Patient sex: M
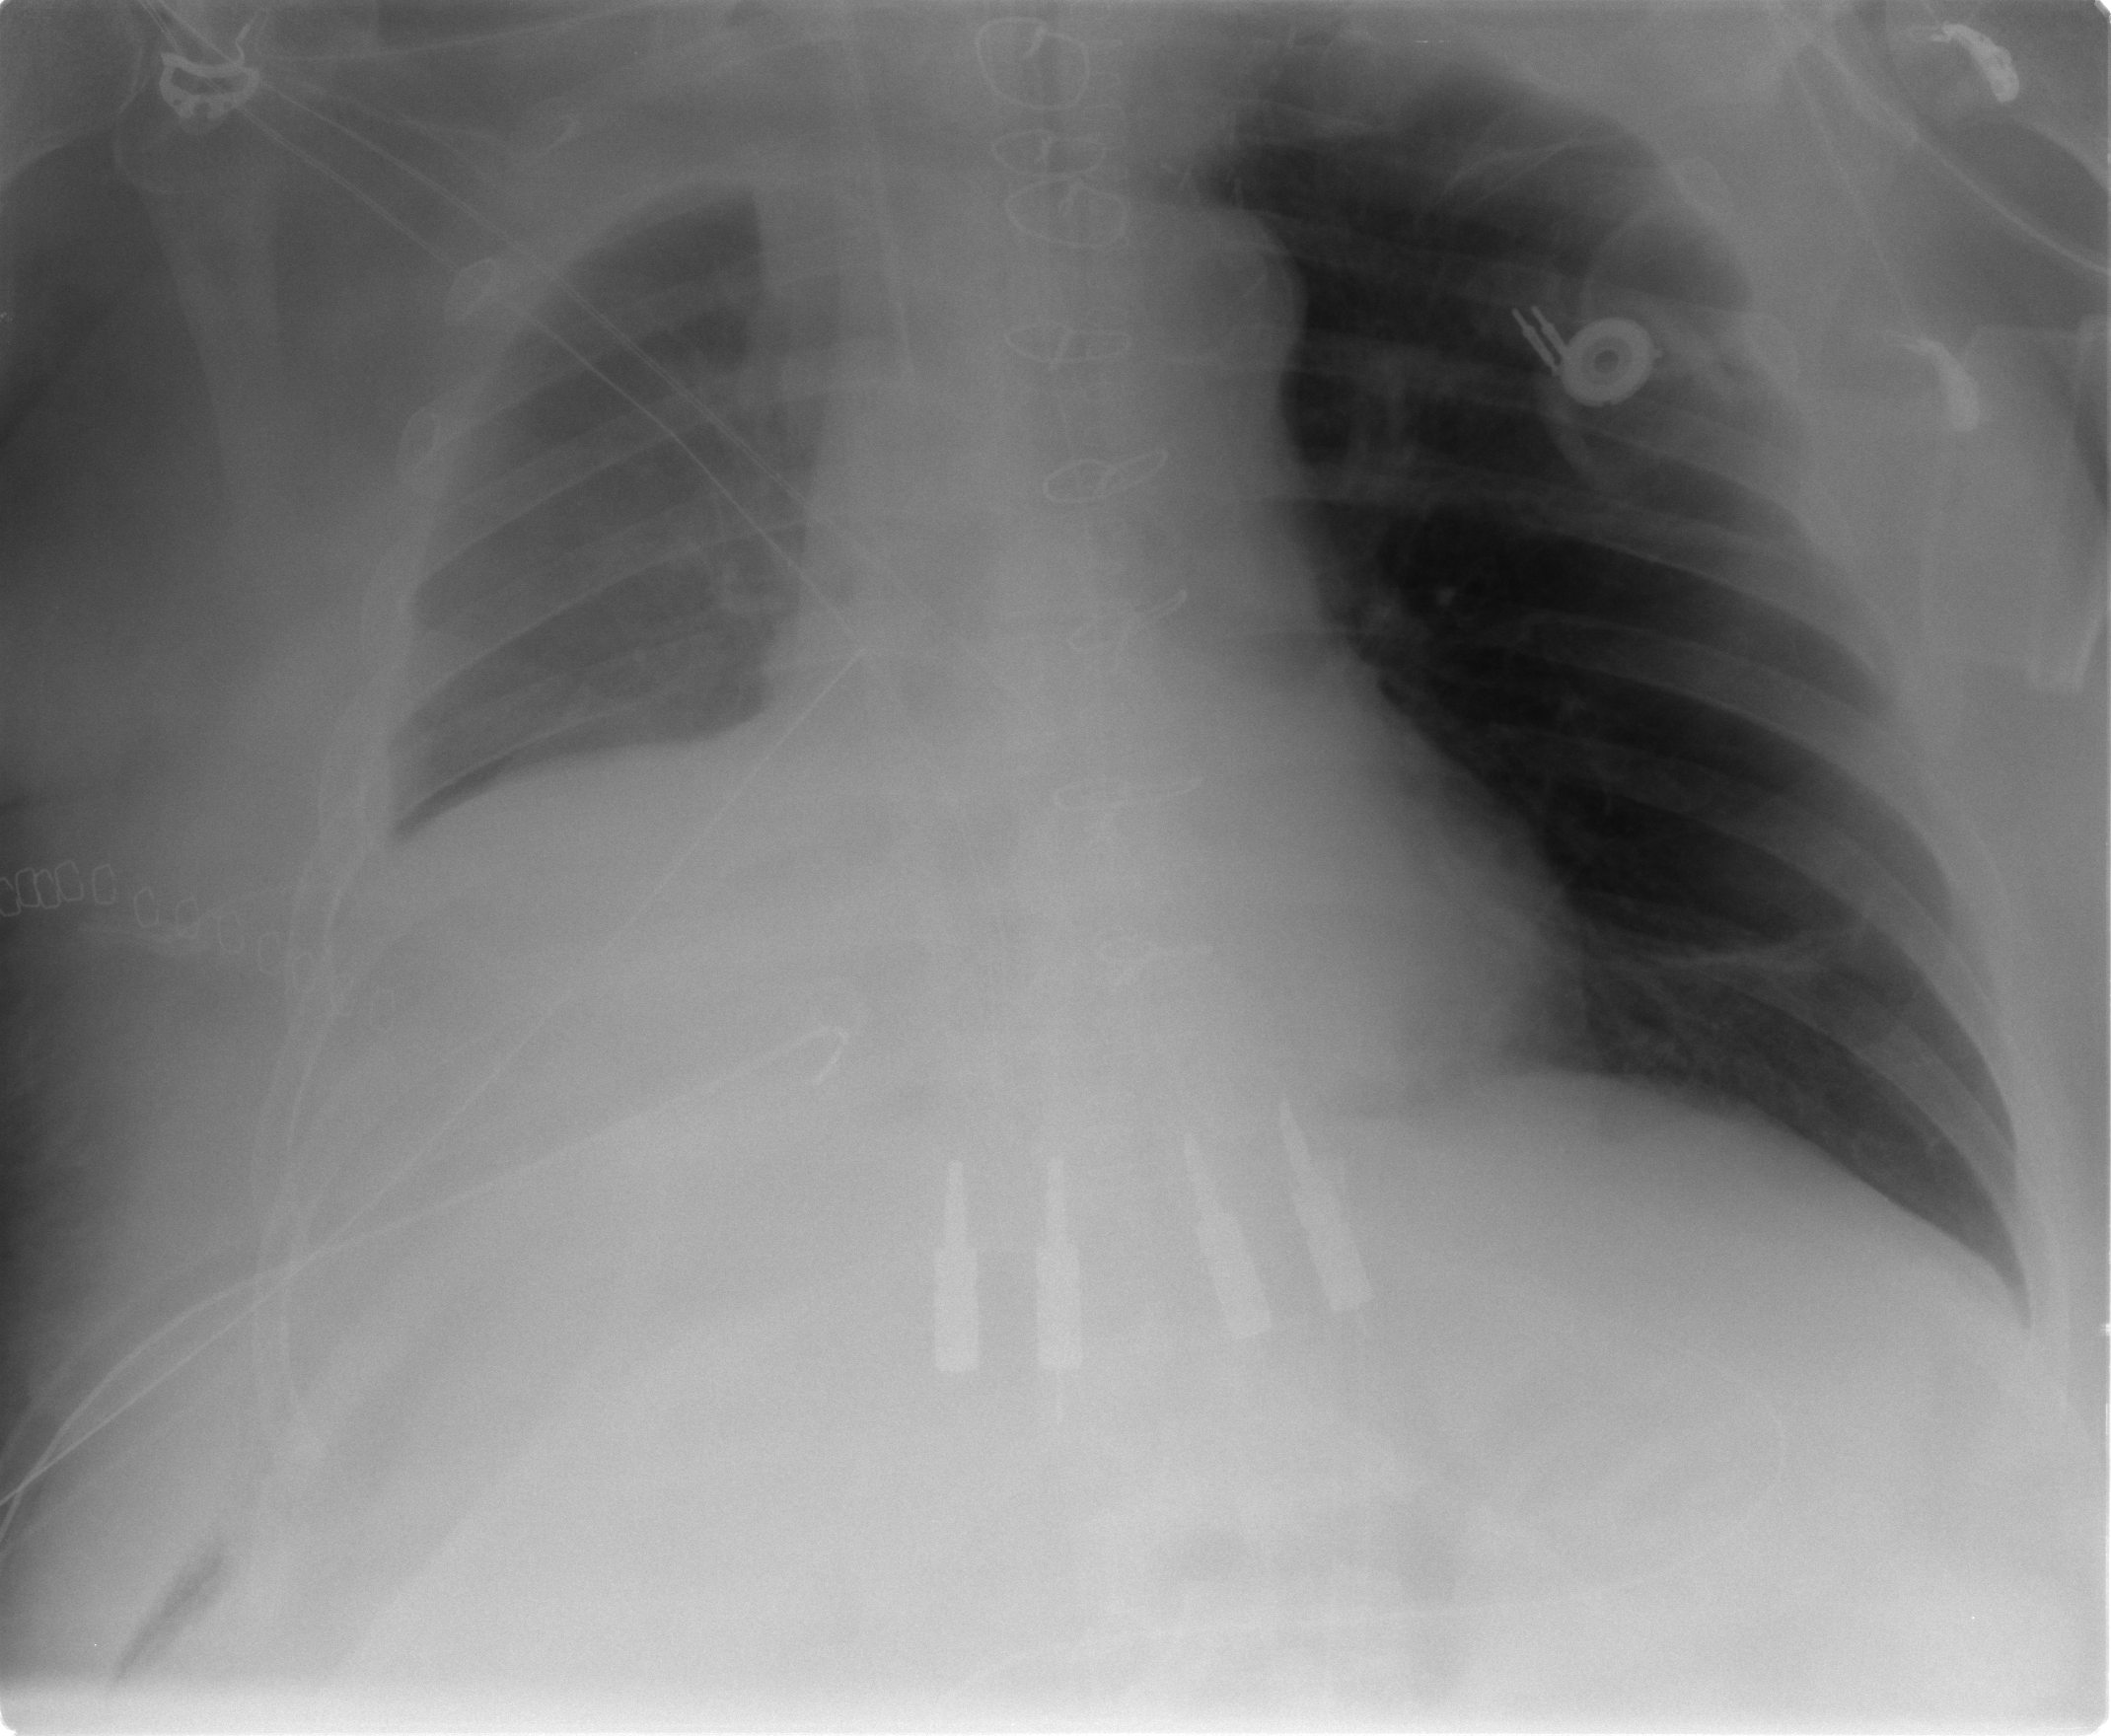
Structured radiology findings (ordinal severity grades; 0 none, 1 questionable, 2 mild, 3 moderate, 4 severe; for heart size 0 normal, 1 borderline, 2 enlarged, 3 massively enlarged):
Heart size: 0
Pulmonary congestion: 0
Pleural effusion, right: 2
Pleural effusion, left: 0
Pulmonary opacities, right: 0
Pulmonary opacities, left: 0
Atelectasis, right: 3
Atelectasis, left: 0